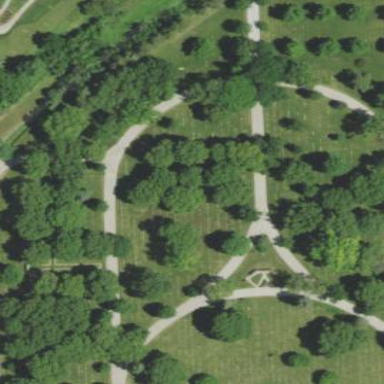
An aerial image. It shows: Cemetery.